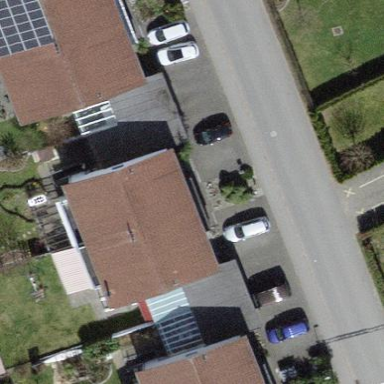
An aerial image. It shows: Detached building.